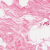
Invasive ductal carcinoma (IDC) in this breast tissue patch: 0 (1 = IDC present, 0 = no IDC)